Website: bh-photo
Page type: billing-address
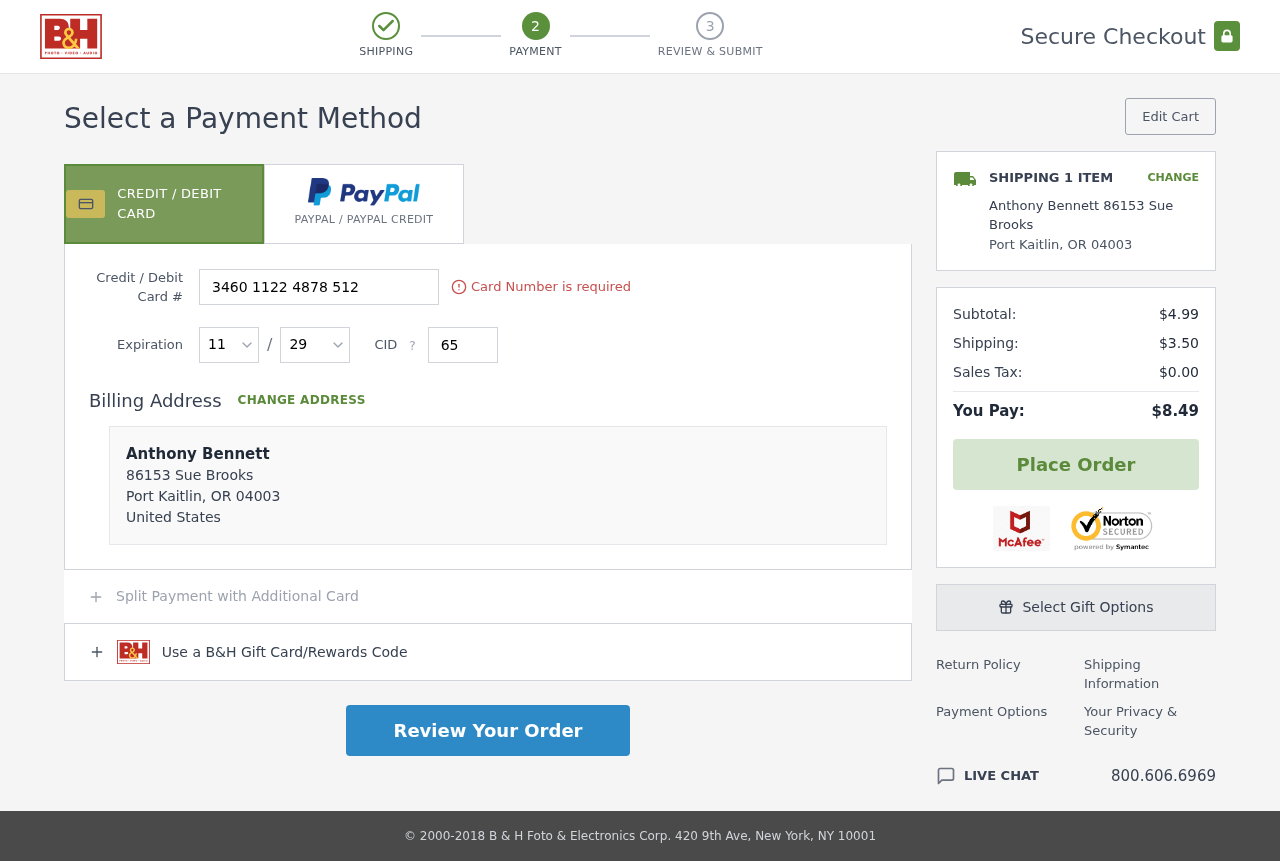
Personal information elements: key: PII_CARD_CVV
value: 6510
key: PII_CARD_EXPIRY_MONTH
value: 11
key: PII_CARD_EXPIRY_YEAR
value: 29
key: PII_CARD_NUMBER
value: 3460 1122 4878 512
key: PII_CITY
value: Port Kaitlin
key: PII_COUNTRY
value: United States
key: PII_FULLNAME
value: Anthony Bennett
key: PII_FULLNAME2
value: Anthony Bennett
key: PII_POSTCODE
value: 04003
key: PII_STATE_ABBR
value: OR
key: PII_STREET
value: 86153 Sue Brooks
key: PII_POSTCODE_FULL
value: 04003
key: PII_POSTCODE_NUMERIC
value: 4003
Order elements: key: ORDER_NUM_ITEMS
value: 1
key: ORDER_SUBTOTAL
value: $4.99
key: ORDER_SHIPPING_COST
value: $3.50
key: ORDER_TAX
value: $0.00
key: ORDER_TOTAL
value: $8.49